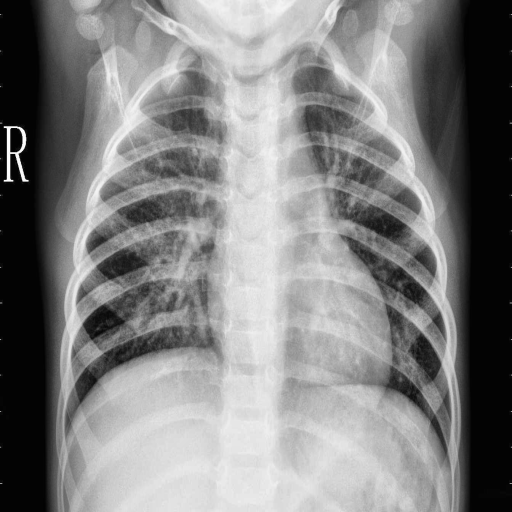
Finding: PNEUMONIA